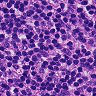
Metastatic tissue present: no